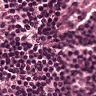
Metastatic tissue present: no